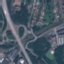
Land use / land cover: Highway